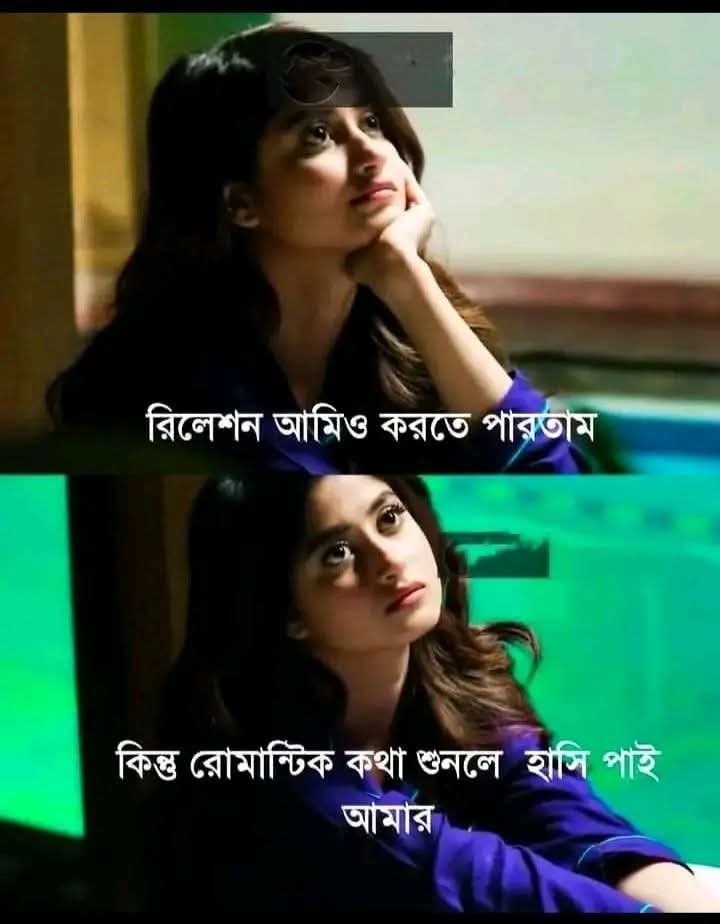
Text: রিলেশন আমিও করতে পারতাম
কিন্তু রোমান্টিক কথা শুনলে হাসি পাই আমার
Label: Non Hate